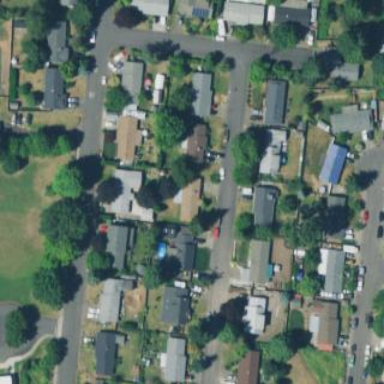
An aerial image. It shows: This residential area consists of single-family homes.